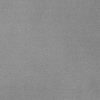
Atmospheric dust classification: dusty